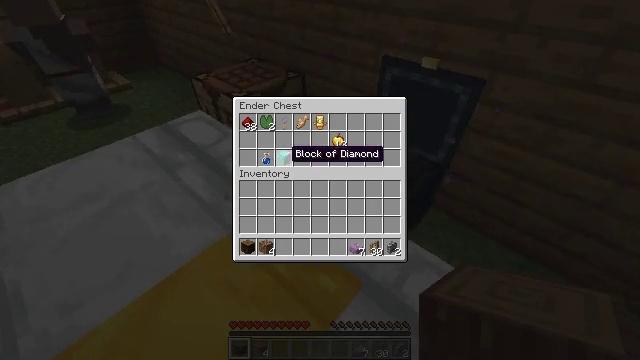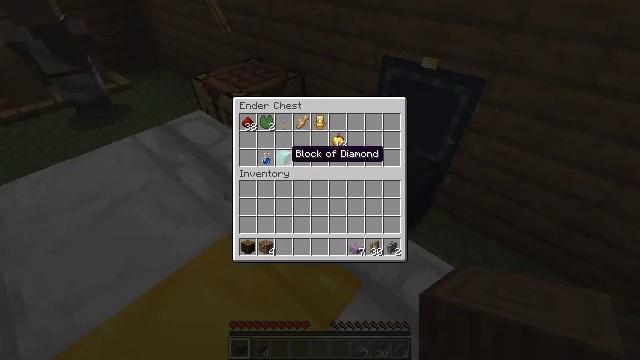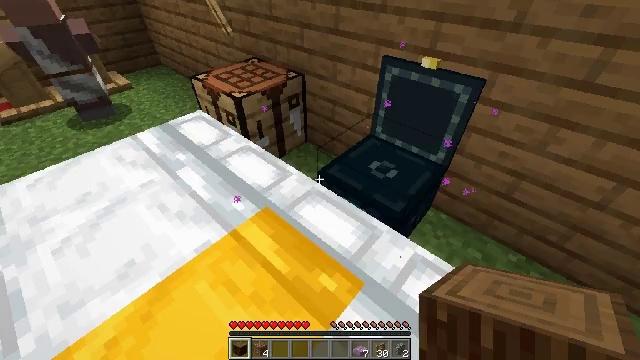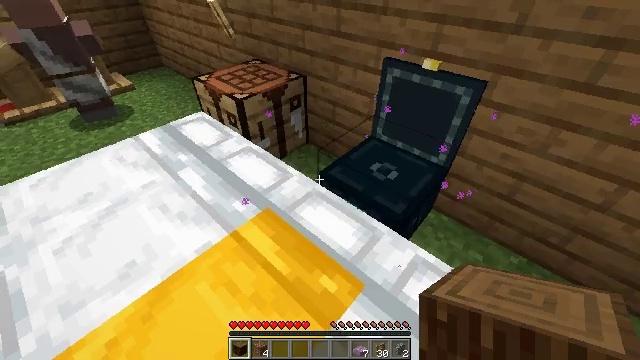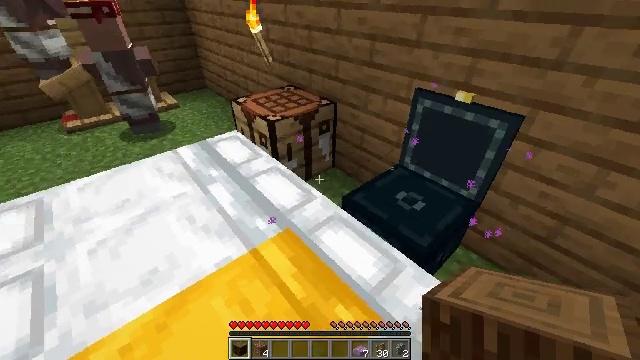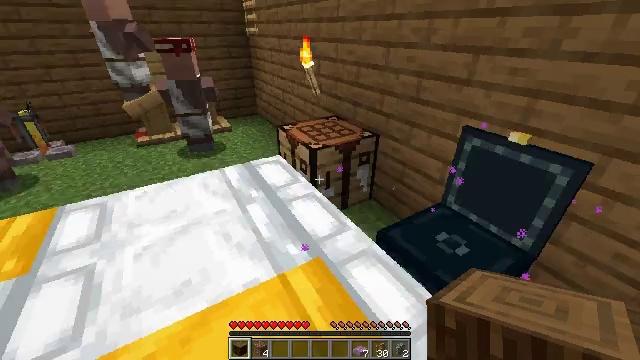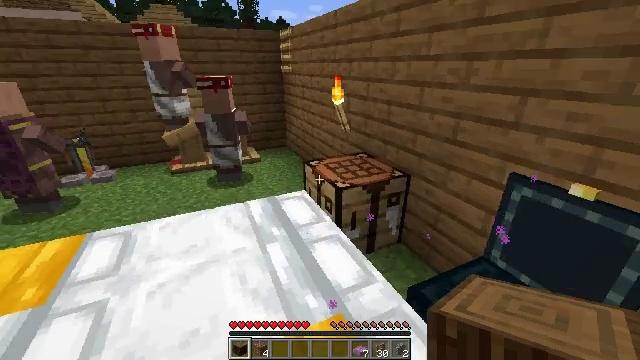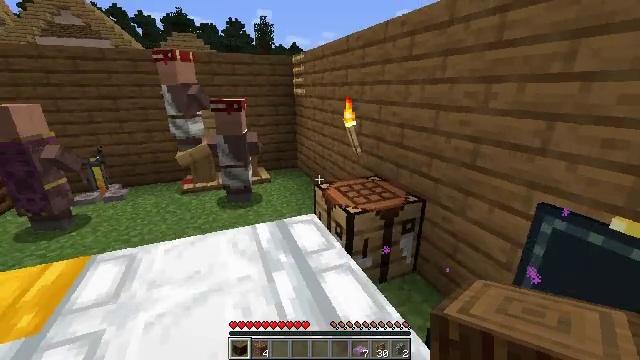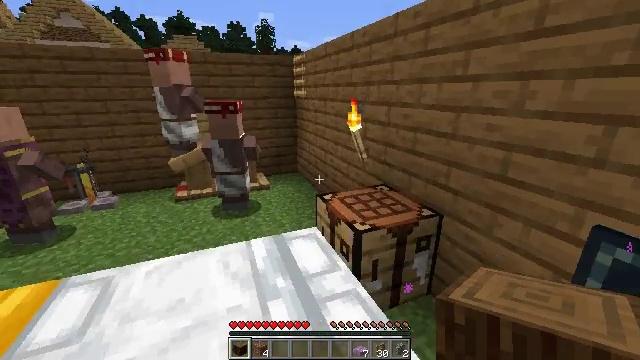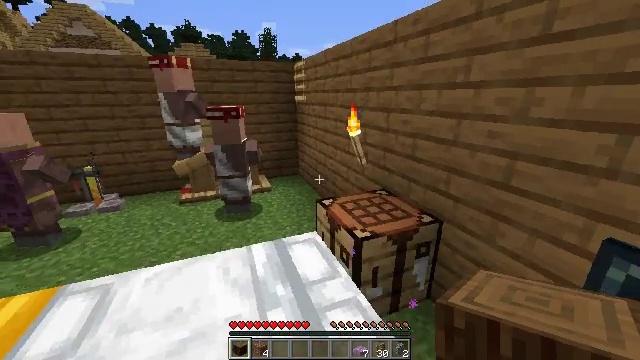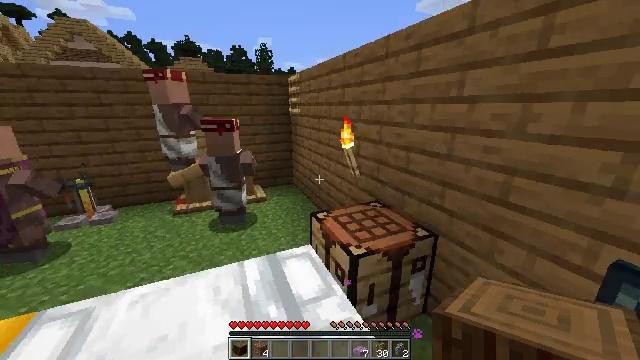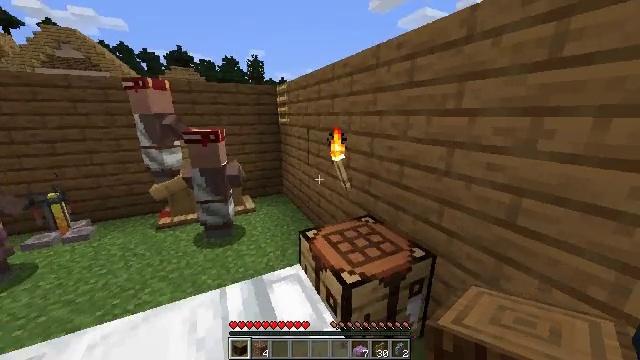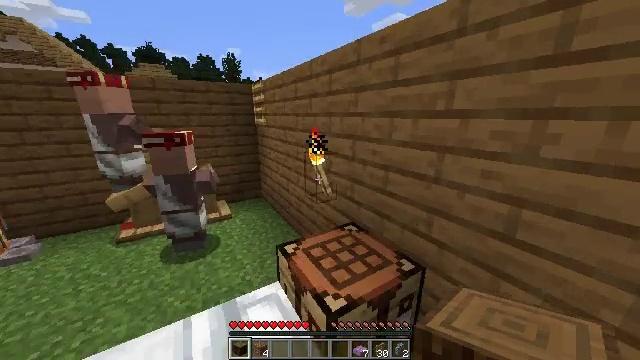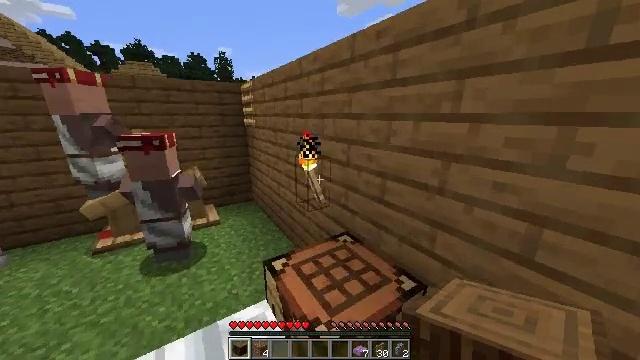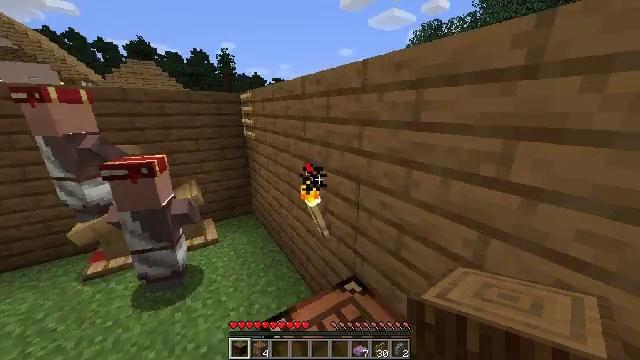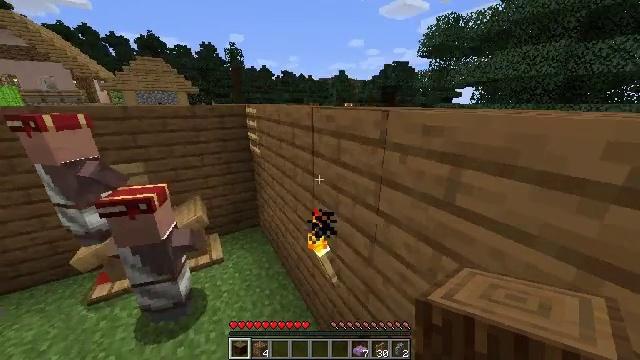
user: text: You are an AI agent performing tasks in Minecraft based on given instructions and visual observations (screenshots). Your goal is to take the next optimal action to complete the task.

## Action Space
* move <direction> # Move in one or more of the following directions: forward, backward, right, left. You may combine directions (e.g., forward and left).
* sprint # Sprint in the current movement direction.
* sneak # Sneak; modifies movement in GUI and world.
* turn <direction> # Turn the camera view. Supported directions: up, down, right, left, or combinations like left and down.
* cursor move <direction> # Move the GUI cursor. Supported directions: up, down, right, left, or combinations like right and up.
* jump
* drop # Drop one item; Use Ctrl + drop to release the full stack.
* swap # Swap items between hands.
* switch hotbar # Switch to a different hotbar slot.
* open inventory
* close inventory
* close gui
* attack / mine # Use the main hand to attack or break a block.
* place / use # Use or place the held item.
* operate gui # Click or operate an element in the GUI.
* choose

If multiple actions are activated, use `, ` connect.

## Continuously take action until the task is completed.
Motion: motion action
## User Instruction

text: Extinguish the fire.
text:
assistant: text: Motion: no_op
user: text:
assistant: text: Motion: no_op
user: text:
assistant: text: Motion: close gui
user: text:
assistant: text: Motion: turn left and up, open inventory
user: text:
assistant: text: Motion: move forward, turn left and up, open inventory
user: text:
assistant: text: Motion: move forward, turn left and up
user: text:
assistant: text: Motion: move forward, turn left and up
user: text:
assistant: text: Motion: move forward, sprint
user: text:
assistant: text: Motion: move forward, sprint
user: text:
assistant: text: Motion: move forward, sprint, turn right and up
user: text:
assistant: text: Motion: move forward, sprint, turn right and up
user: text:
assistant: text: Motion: move forward, sprint, turn right
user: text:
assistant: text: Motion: move forward, sprint, turn right, jump
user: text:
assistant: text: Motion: move forward, sprint, turn down, jump
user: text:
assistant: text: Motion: move forward, sprint, turn left and down, jump
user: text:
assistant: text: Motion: move forward, sprint, turn left and down, jump
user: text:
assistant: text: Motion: move forward, sprint, turn left and down, jump
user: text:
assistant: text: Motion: move forward, sprint, jump
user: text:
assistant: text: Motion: move forward, sprint, turn left, jump
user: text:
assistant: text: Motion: move forward, sprint, turn left, jump
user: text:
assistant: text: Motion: move forward, sprint, turn left, jump
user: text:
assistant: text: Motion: move forward, sprint, turn left, jump
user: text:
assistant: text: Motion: move forward, sprint, turn left, jump
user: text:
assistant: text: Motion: move forward, sprint, turn left and up, jump
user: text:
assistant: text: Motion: move forward, sprint, jump
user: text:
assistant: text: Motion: move forward, sprint, jump
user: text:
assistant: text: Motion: move forward, sprint, jump
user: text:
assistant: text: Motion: move forward, sprint, jump
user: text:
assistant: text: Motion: move forward, sprint, jump
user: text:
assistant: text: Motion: move forward, sprint, jump